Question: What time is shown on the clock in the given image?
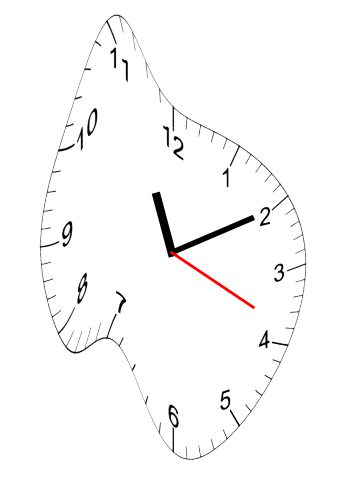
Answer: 11:10:19